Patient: sex F, age 68
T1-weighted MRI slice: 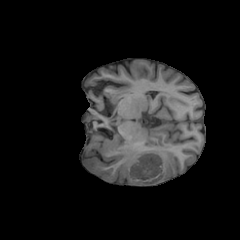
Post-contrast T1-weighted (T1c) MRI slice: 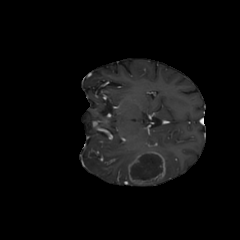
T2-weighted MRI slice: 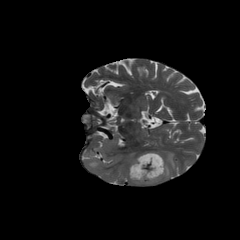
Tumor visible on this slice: yes
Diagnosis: Glioblastoma, IDH-wildtype
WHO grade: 4